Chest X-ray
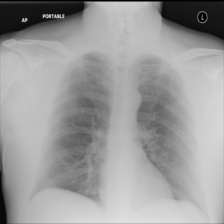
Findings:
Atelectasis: negative
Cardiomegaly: negative
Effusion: negative
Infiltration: negative
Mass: negative
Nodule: negative
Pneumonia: negative
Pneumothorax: negative
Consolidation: negative
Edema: negative
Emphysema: negative
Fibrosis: negative
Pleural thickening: negative
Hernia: negative